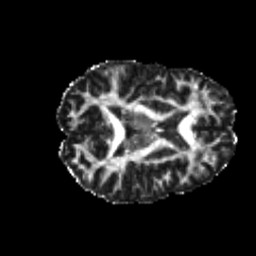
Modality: FA
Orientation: axial
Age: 22
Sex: female
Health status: healthy
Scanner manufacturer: philips
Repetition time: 7.393 s
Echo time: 0.08599 s